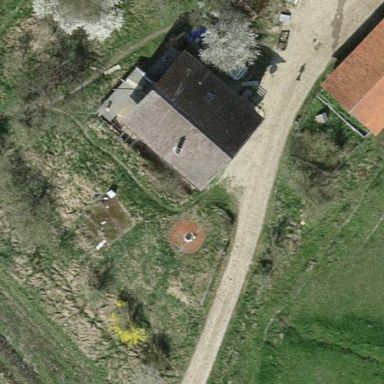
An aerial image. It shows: Simple and straightforward house.